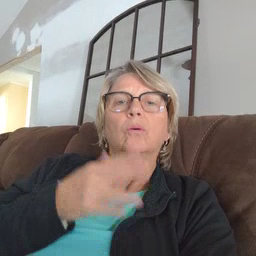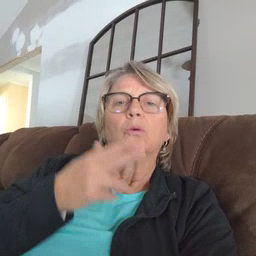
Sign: water